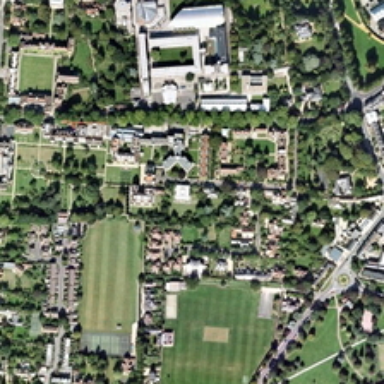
The school building is uneven, interlaced distribution .